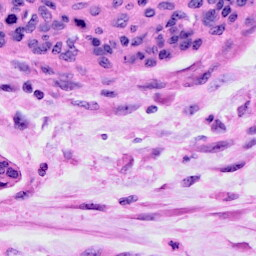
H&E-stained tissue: Cervix